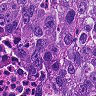
Metastatic tissue present: yes